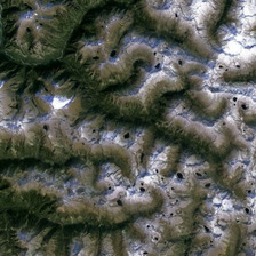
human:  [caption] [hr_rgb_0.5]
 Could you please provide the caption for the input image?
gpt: A small number of trees were planted at the foot of the mountain.

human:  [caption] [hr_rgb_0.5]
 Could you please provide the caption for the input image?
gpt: At the foot of the mountain, a small number of trees were planted.

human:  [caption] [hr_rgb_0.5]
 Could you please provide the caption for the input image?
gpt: A small tree growing at the foot of a mountain.

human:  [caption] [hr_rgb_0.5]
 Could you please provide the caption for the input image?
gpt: A few trees were planted at the foot of the mountain.

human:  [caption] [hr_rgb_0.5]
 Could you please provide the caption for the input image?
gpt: a small amount of trees are planted at the foot of the mountain.